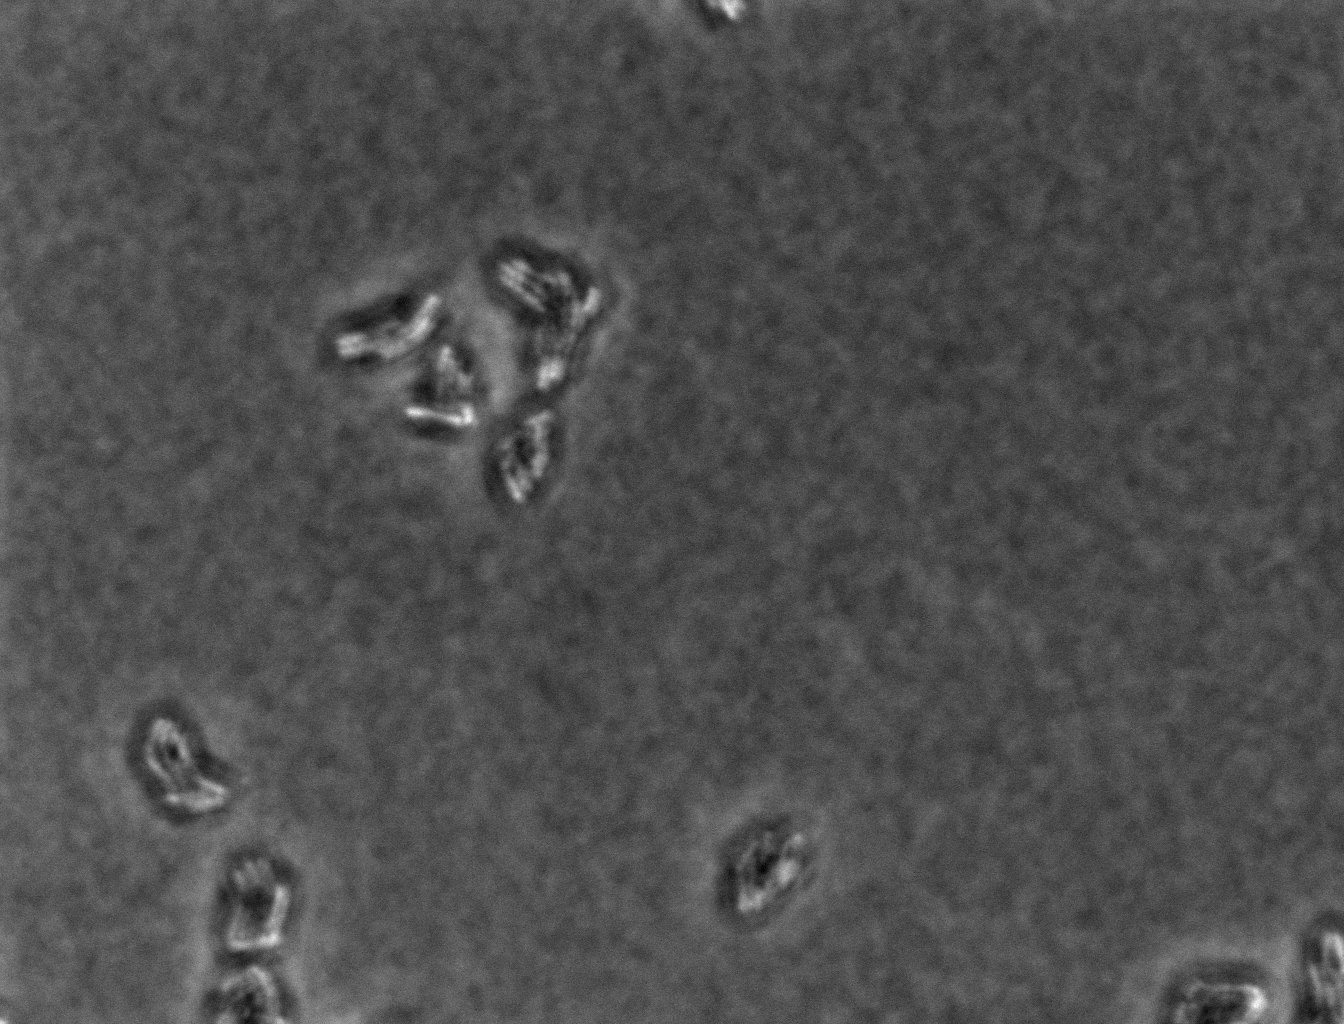
Defocused phase contrast microscopy, 60x objective, 3 h incubation